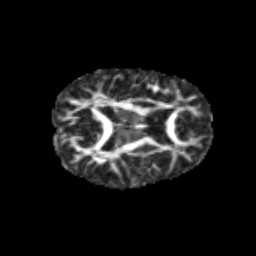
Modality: FA
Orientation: axial
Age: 10
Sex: female
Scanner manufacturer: siemens
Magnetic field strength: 3 T
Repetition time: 3.8 s
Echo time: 0.07 s